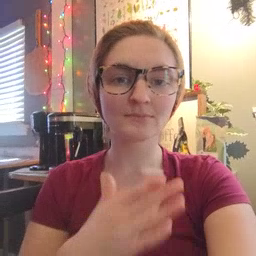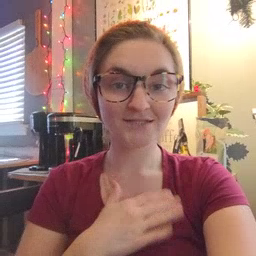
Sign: minemy